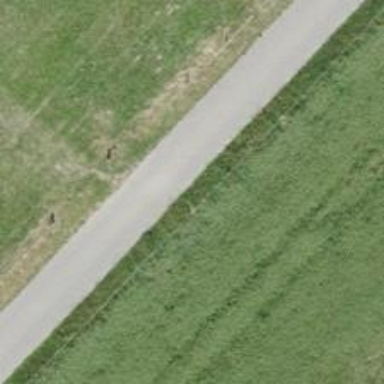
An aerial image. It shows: Well-maintained track road with grade 1 tracktype.